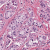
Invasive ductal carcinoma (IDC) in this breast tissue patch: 1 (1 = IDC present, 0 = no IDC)